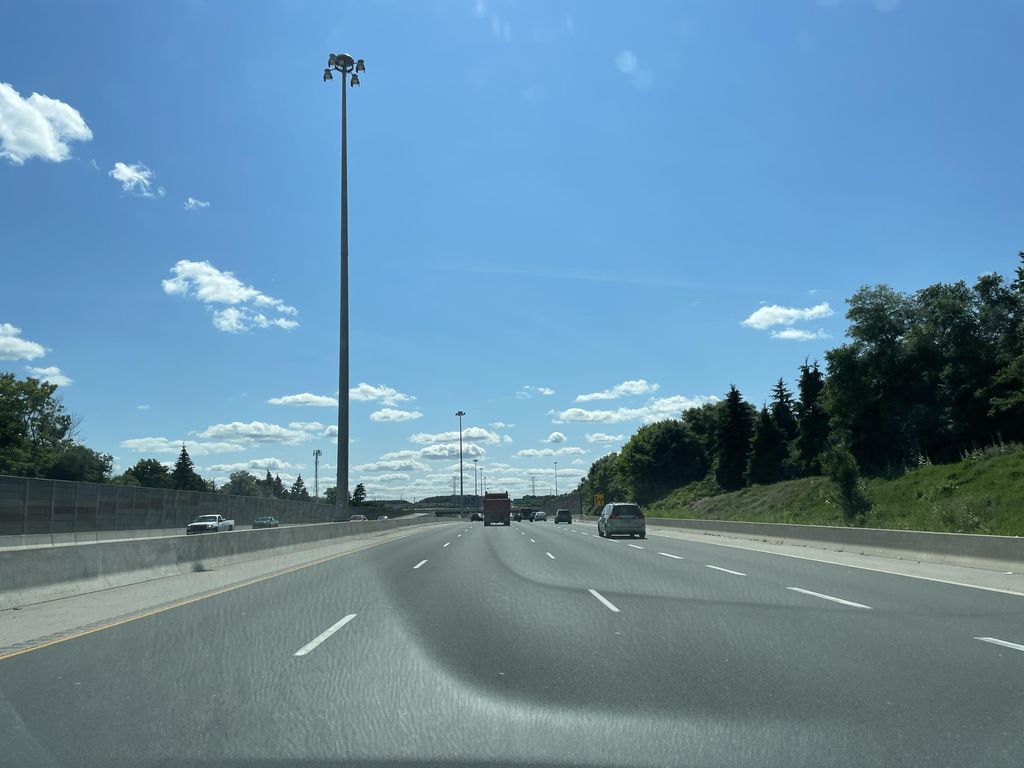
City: kitchener-waterloo